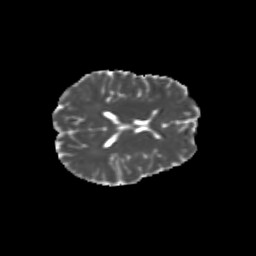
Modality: MD
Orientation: axial
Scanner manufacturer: siemens
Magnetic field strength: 3 T
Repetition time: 9.2 s
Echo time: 0.084 s